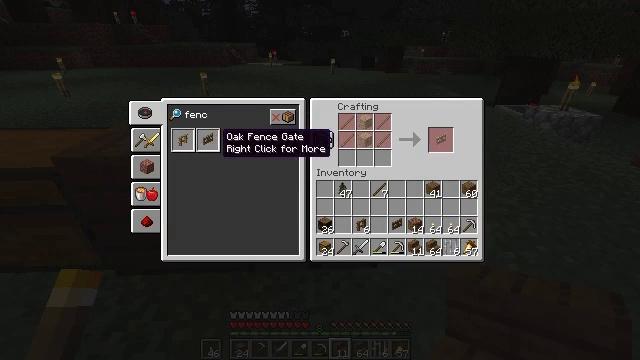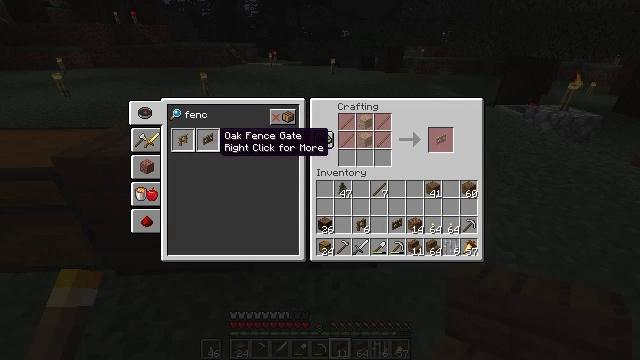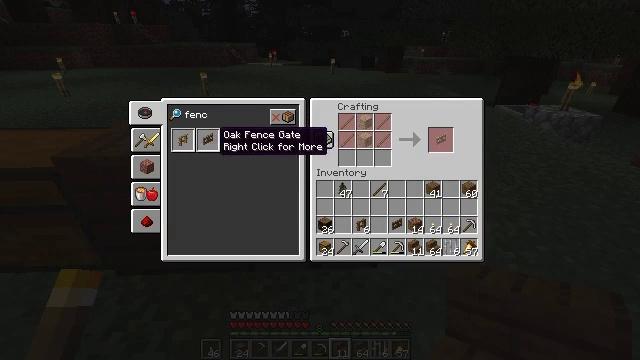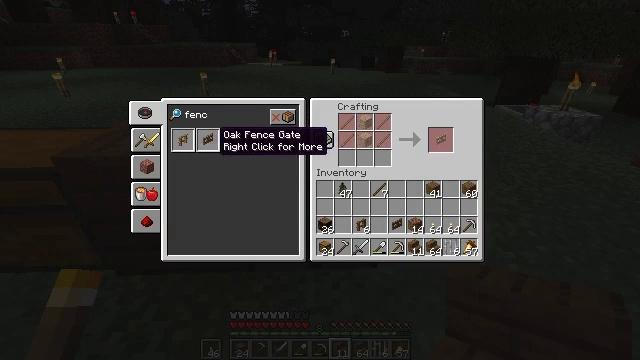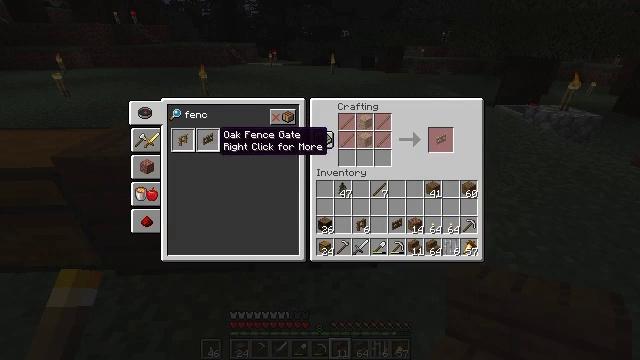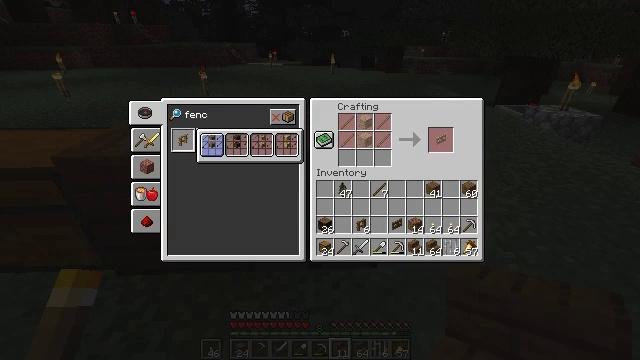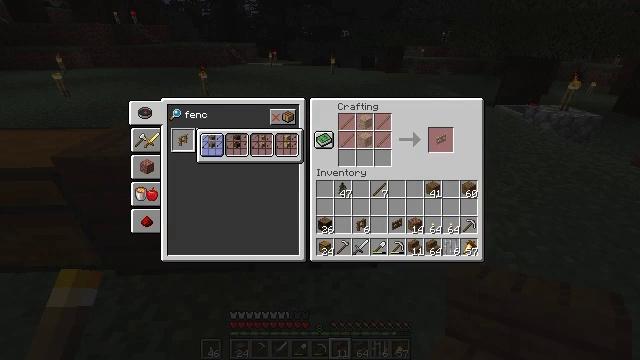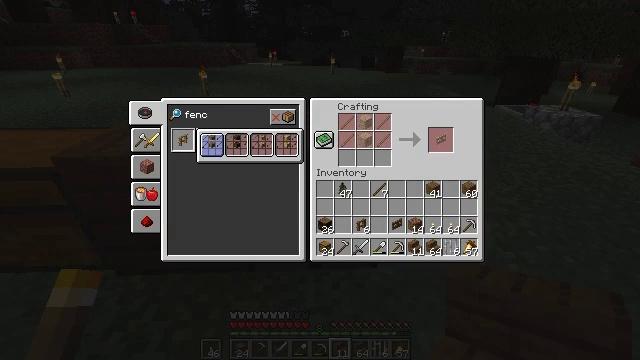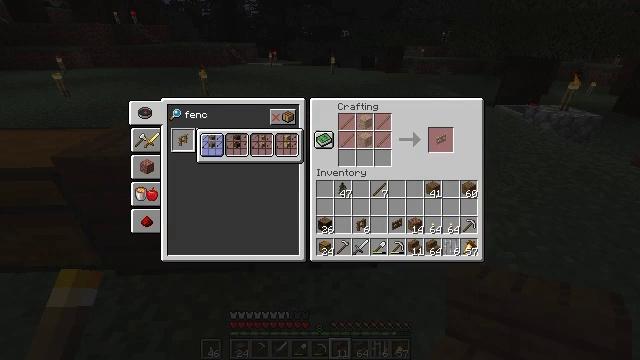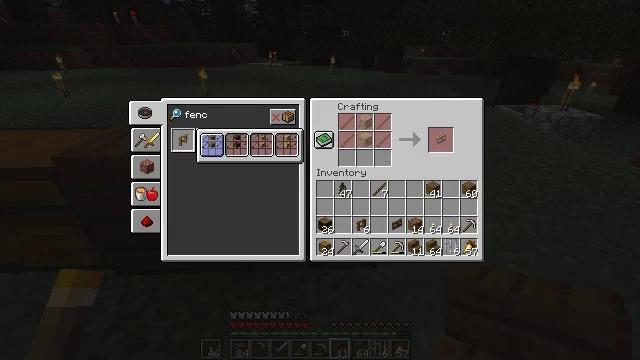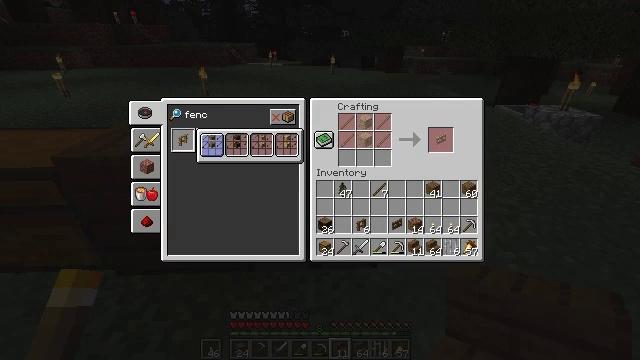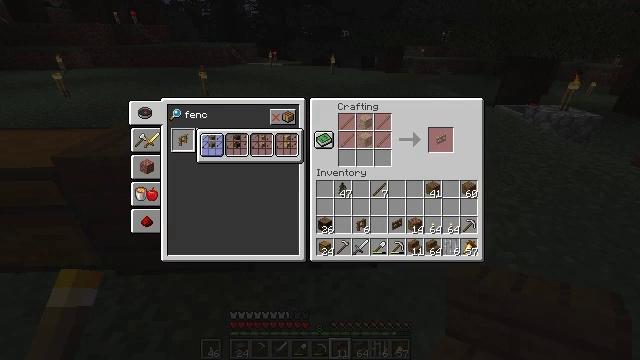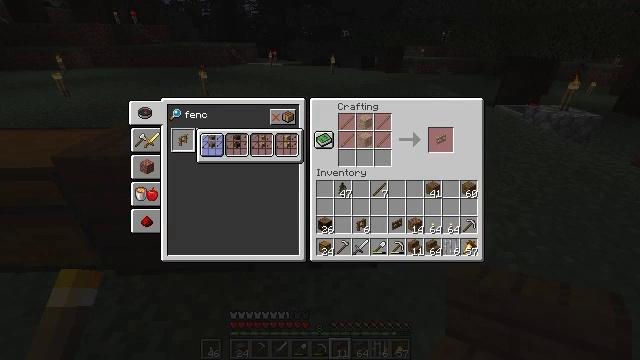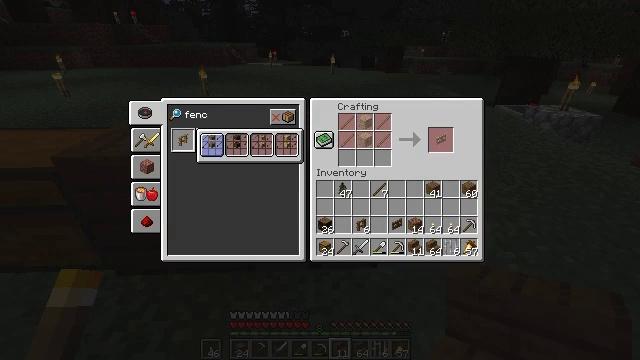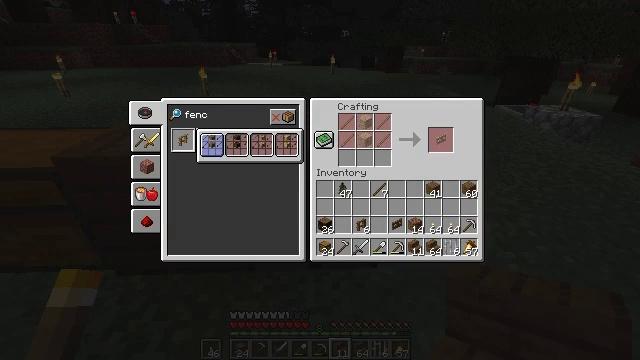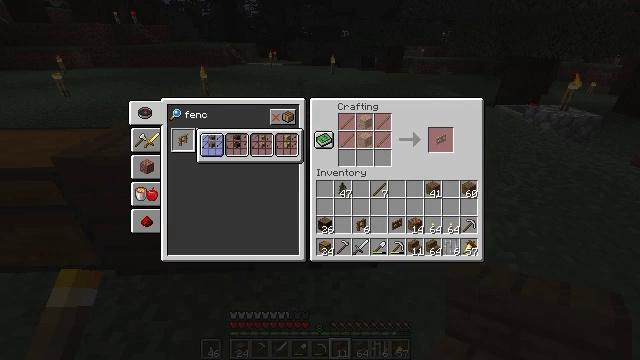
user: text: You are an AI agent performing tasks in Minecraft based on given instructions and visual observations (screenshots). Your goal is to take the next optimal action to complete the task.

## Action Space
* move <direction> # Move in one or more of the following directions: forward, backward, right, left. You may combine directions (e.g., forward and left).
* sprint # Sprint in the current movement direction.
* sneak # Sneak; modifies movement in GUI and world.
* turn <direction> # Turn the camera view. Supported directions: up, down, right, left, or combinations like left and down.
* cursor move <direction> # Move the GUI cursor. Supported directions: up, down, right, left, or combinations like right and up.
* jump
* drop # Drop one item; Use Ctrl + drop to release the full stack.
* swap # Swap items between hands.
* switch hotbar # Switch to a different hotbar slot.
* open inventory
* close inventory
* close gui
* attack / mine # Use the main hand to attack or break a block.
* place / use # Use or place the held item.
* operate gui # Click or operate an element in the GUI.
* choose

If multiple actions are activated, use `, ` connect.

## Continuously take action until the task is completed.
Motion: motion action
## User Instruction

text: With the crafting table, create a spruce fence gate from sticks and planks.
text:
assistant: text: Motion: no_op
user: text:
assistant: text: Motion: no_op
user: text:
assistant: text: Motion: no_op
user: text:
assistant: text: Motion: no_op
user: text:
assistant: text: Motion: use / place
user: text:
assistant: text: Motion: use / place
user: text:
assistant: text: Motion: use / place
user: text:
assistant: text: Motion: no_op
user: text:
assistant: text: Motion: no_op
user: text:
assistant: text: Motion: no_op
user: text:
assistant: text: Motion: no_op
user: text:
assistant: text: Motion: no_op
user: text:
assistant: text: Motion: no_op
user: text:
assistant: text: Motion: no_op
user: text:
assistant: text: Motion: no_op
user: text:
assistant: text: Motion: no_op
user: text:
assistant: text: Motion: no_op
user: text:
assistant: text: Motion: attack / mine
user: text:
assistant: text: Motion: attack / mine
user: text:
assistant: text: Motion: no_op
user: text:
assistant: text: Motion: no_op
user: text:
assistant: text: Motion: no_op
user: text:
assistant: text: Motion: no_op
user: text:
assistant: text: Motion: turn right
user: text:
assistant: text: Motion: turn right and down
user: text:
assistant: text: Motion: turn right
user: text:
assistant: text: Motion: turn right
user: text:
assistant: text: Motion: turn right and up
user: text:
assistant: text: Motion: no_op
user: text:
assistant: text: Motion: no_op